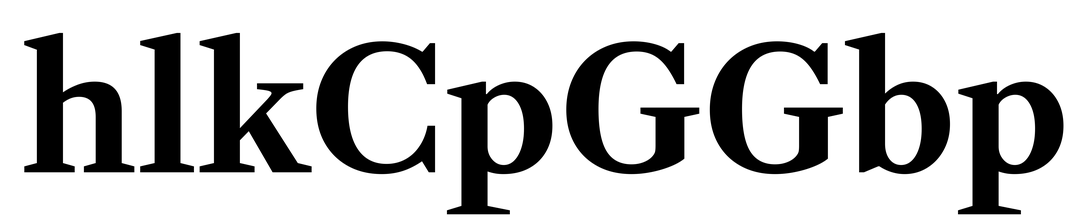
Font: LibreCaslonText_Bold